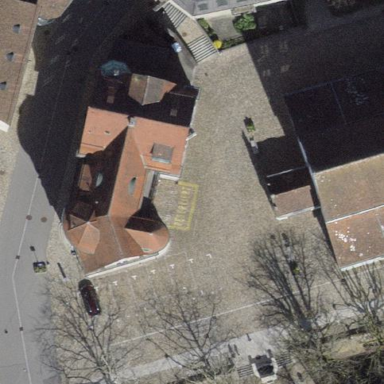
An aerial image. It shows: Building with tiled roof.